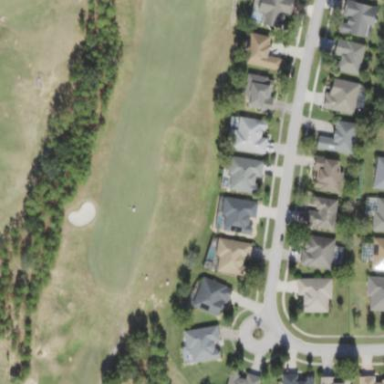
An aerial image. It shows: Grassy area designated as golf fairway.